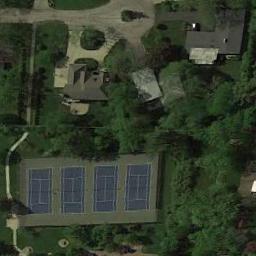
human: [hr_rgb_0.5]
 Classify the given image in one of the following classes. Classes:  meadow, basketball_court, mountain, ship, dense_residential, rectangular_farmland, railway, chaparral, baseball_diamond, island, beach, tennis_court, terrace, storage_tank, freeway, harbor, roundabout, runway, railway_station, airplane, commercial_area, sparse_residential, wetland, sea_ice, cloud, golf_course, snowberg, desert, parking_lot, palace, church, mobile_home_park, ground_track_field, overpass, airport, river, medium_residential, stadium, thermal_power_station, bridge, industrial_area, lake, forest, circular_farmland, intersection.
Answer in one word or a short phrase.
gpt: tennis_court